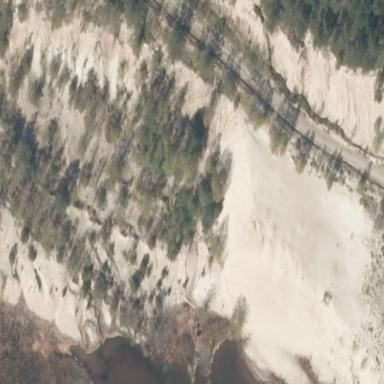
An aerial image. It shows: Sandy area in nature.